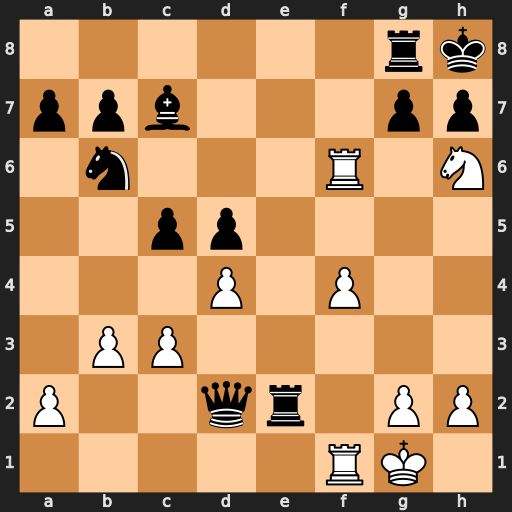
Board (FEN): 6rk/ppb3pp/1n3R1N/2pp4/3P1P2/1PP5/P2qr1PP/5RK1
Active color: w
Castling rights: -
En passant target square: -
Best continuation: Nf7#